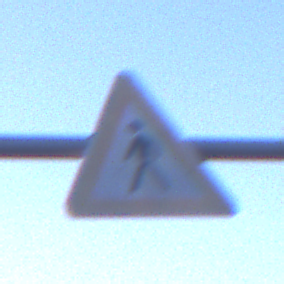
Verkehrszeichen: FussgaengerRechts
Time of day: SunriseSunset
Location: Outdoor (Nature)
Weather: Clear
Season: NotSpecified
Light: Natural